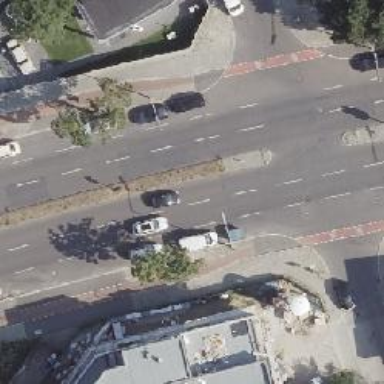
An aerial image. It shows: Footway crossing with central island.